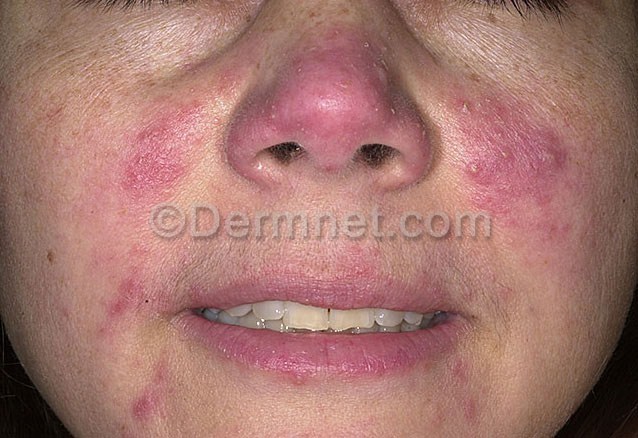
Disease: Acne and Rosacea Photos